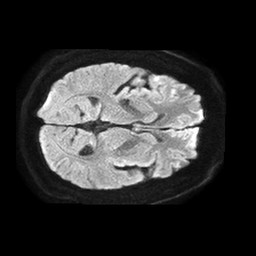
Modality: TRACE
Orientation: axial
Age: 53
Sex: male
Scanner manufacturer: philips
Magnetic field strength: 1.5 T
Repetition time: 4.6 s
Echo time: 0.08517 s